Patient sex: F
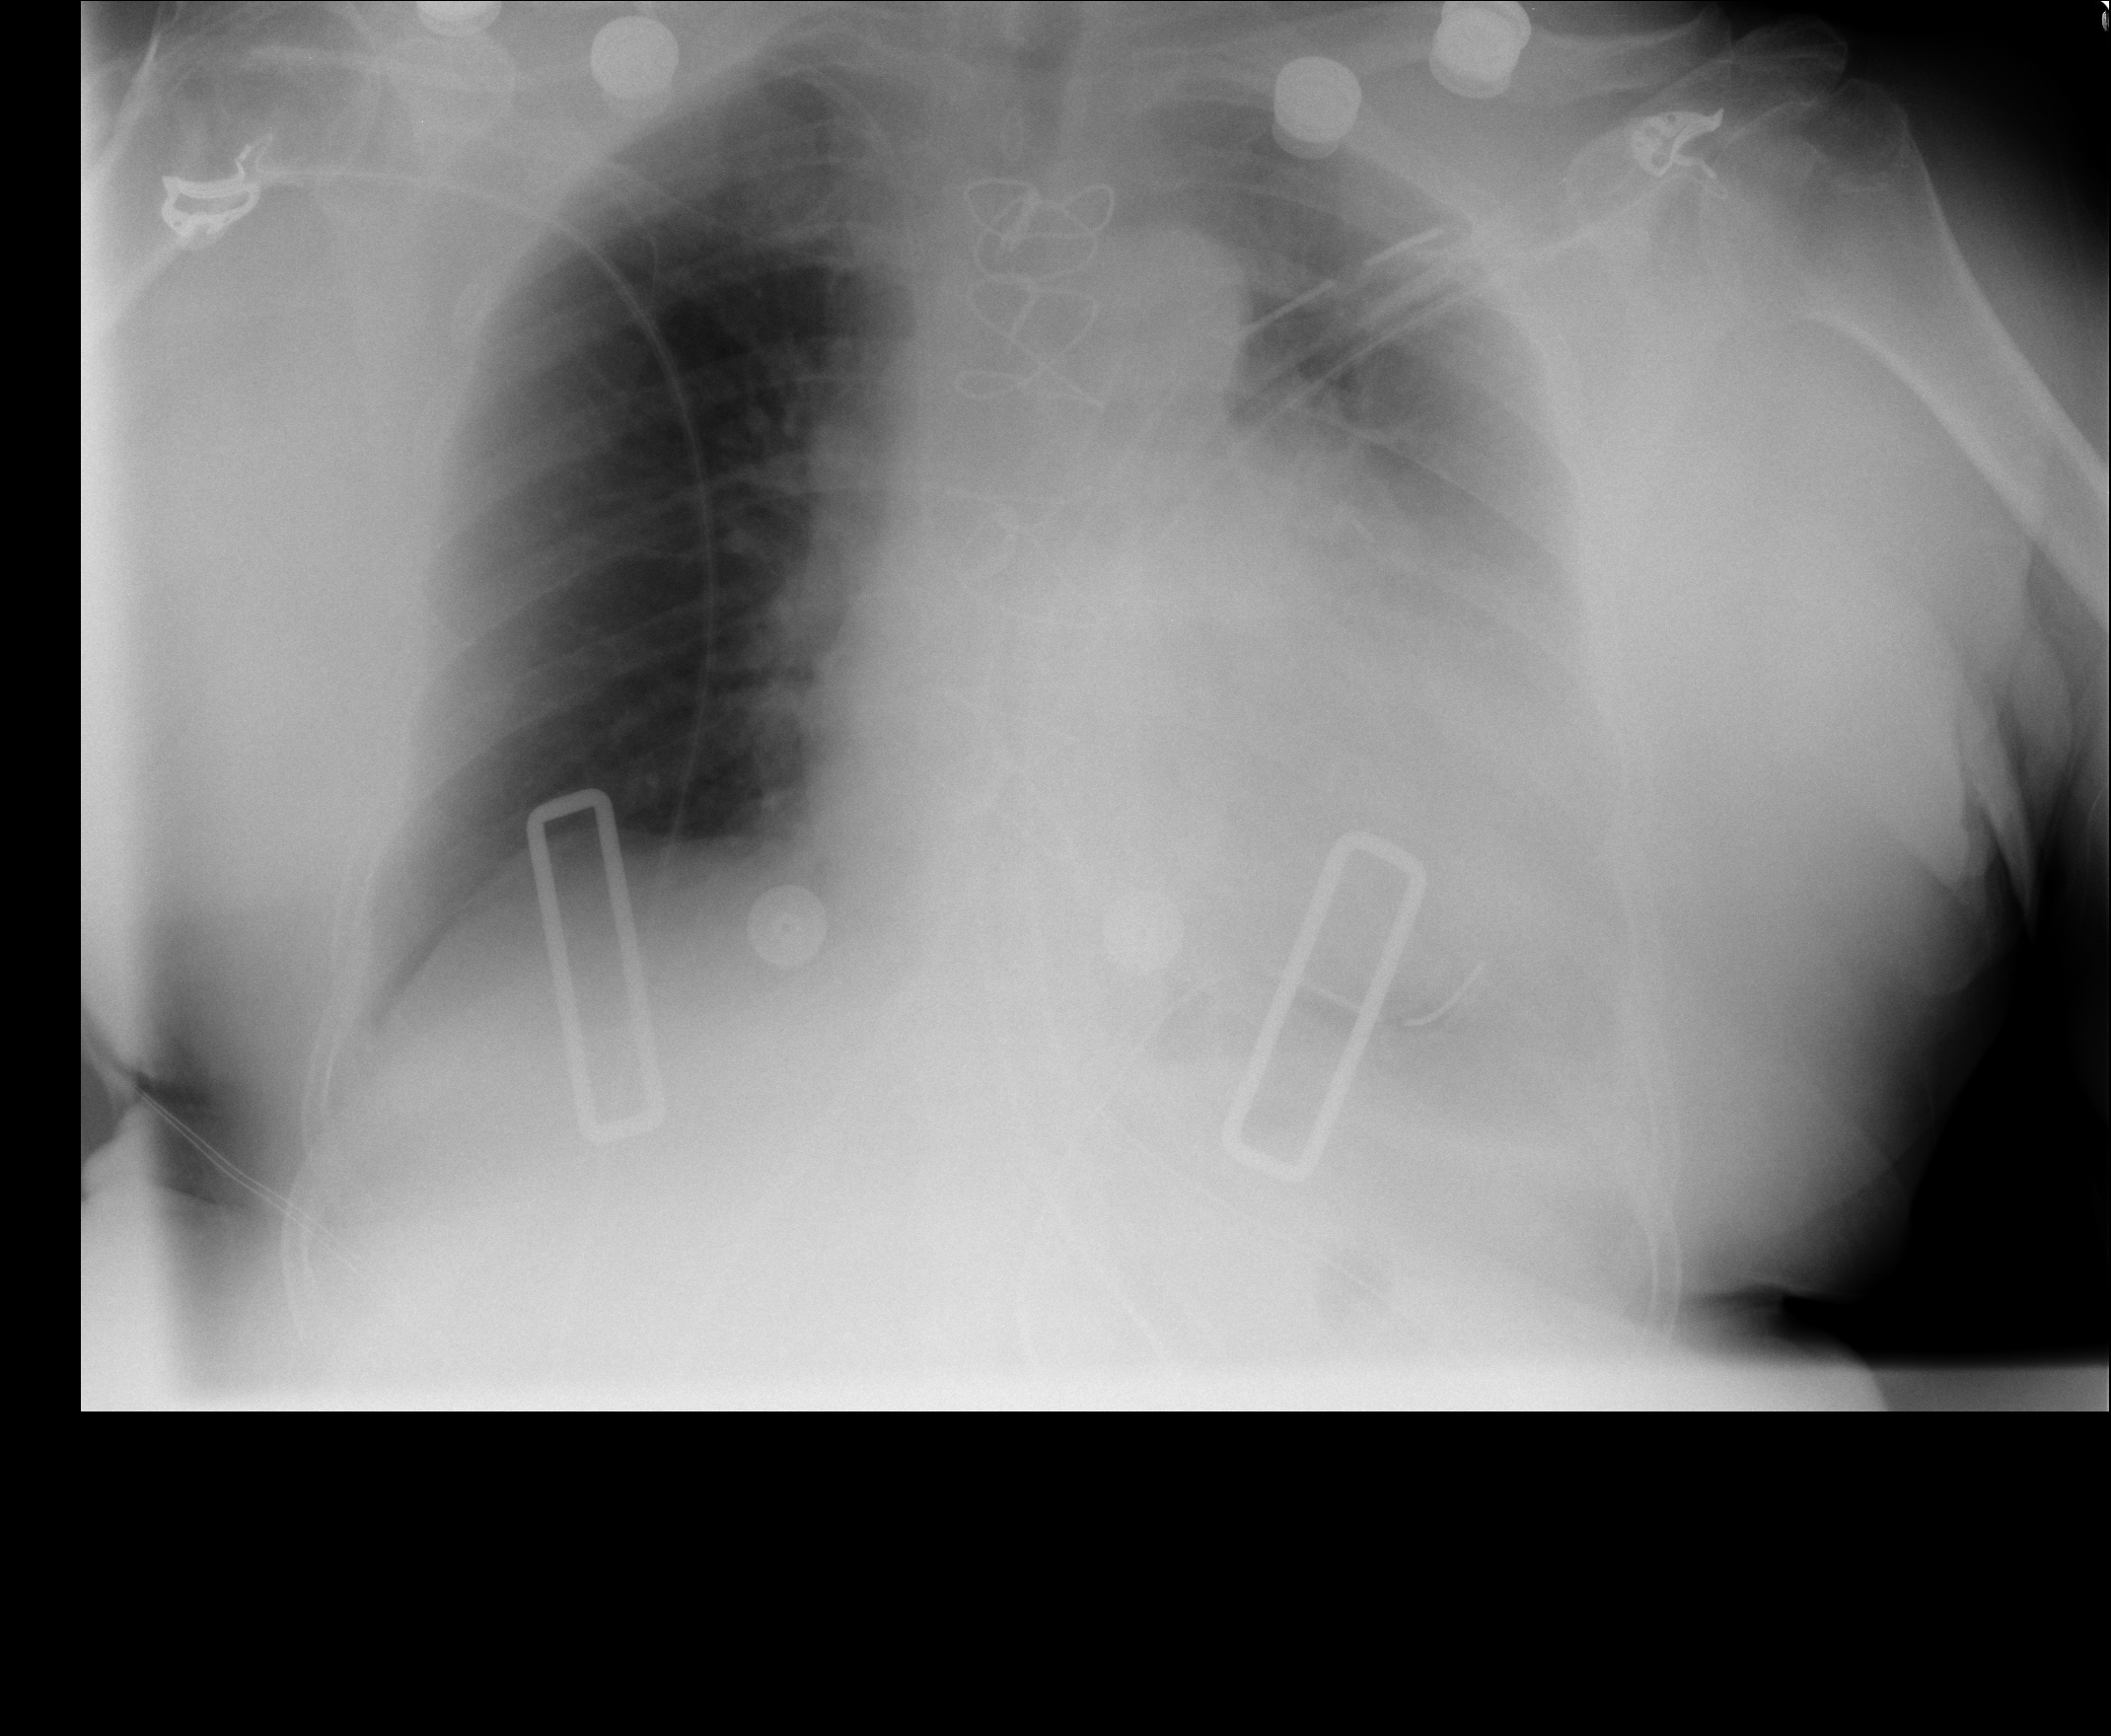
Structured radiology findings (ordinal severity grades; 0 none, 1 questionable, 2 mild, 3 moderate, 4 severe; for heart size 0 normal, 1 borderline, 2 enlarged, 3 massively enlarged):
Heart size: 0
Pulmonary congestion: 0
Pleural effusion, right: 0
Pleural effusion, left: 3
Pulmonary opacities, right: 0
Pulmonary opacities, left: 0
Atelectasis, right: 0
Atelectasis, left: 3